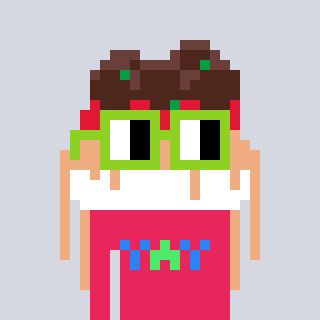
a pixel art character with square light green glasses, a spaghetti-shaped head and a redpinkish-colored body on a cool background